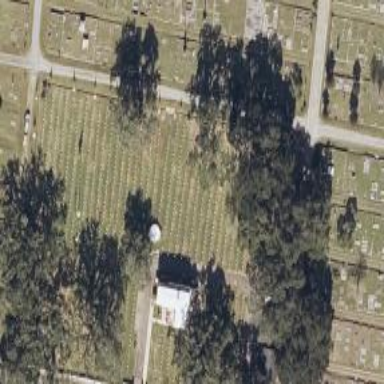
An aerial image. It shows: Sector of the cemetery.